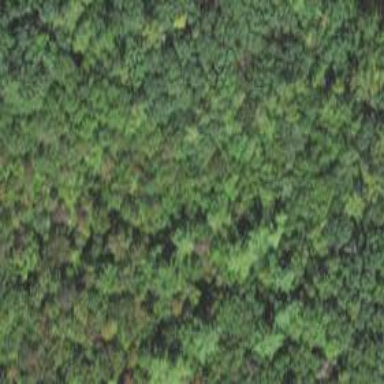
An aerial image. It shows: Woodland consisting mainly of needle-leaved trees.